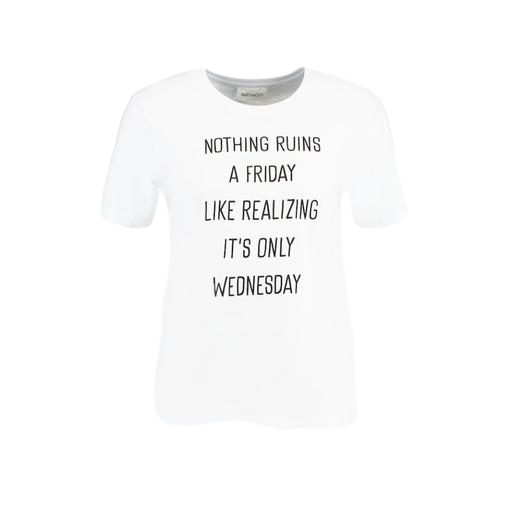
friday t-shirt, only white t-shirt, white t-shirt and black letters, white background